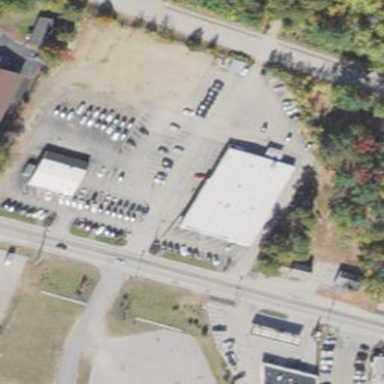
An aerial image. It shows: Car shop building.